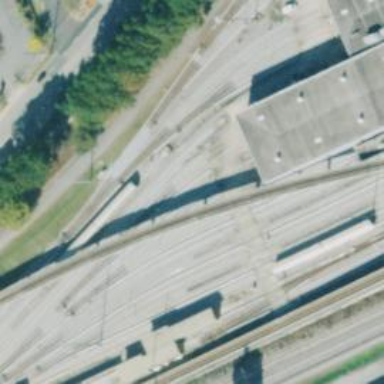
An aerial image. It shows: Electrified rail passing through service yard.